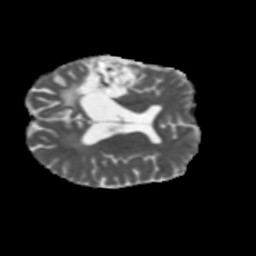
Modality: MD
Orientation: axial
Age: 49
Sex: male
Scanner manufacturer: siemens
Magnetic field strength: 3 T
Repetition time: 5.47 s
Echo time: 0.0854 s